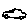
Label: car